Question: I have a screen with many text fields on it. For one particular text field, I need it to show a picker from which the user can pick state names, once the user has picked a state by clicking on the states name, the picker should disappear.
I am not quite sure how to do this, I have made the Nib file which looks like this.

And here is my header file:
'''
#import <UIKit/UIKit.h>
#import "APIHelper.h"
@interface AddNewAddressViewController : UIViewController <UIPickerViewDelegate,
UIPickerViewDataSource, UITextFieldDelegate>
{
APIHelper *myAPIHelper;
NSMutableData *responseData;
NSURLConnection *theConnection;
UIPickerView *picker;
NSArray *stateNames;
@public IBOutlet UIImageView *imageNewAddressBox;
@public IBOutlet UIImageView *imageNewAddressBox1;
@public IBOutlet UIImageView *imageNewAddressBox2;
@public IBOutlet UIImageView *imageNewAddressBox3;
@public IBOutlet UILabel *labelNewAddress;
@public IBOutlet UILabel *labelStreetAddress;
@public IBOutlet UILabel *labelStreetAddressTwo;
@public IBOutlet UILabel *labelZipCode;
@public IBOutlet UILabel *labelState;
@public IBOutlet UILabel *labelCity;
@public IBOutlet UILabel *labelPhoneNumber;
@public IBOutlet UITextField *textFieldFullName;
@public IBOutlet UITextField *textFieldStreetAddress;
@public IBOutlet UITextField *textFieldPhoneNumber;
@public IBOutlet UITextField *textFieldStreetAddressTwo;
@public IBOutlet UITextField *textFieldCity;
@public IBOutlet UITextField *textFieldState;
@public IBOutlet UITextField *textFieldZipCode;
@public IBOutlet UIButton *buttonNext;
}
@property (nonatomic, strong) IBOutlet UIPickerView *picker;
@property (nonatomic, strong) NSArray *stateNames;
@property (nonatomic, strong) IBOutlet UIImageView *imageNewAddressBox;
@property (nonatomic, strong) IBOutlet UIImageView *imageNewAddressBox1;
@property (nonatomic, strong) IBOutlet UIImageView *imageNewAddressBox2;
@property (nonatomic, strong) IBOutlet UIImageView *imageNewAddressBox3;
@property (nonatomic, strong) IBOutlet UILabel *labelNewAddress;
@property (nonatomic, strong) IBOutlet UILabel *labelStreetAddress;
@property (nonatomic, strong) IBOutlet UILabel *labelStreetAddressTwo;
@property (nonatomic, strong) IBOutlet UILabel *labelZipCode;
@property (nonatomic, strong) IBOutlet UILabel *labelState;
@property (nonatomic, strong) IBOutlet UILabel *labelCity;
@property (nonatomic, strong) IBOutlet UILabel *labelPhoneNumber;
@property (nonatomic, strong) IBOutlet UITextField *textFieldFullName;
@property (nonatomic, strong) IBOutlet UITextField *textFieldStreetAddress;
@property (nonatomic, strong) IBOutlet UITextField *textFieldPhoneNumber;
@property (nonatomic, strong) IBOutlet UITextField *textFieldStreetAddressTwo;
@property (nonatomic, strong) IBOutlet UITextField *textFieldCity;
@property (nonatomic, strong) IBOutlet UITextField *textFieldState;
@property (nonatomic, strong) IBOutlet UITextField *textFieldZipCode;
@property (nonatomic, strong) IBOutlet UIButton *buttonNext;
-(IBAction)addressTextFieldShouldReturn:(id)sender;
-(IBAction)nextPressed;
@end
'''
And here is my .M file:
'''
#import "AddNewAddressViewController.h"
@implementation AddNewAddressViewController
@synthesize imageNewAddressBox;
@synthesize imageNewAddressBox1;
@synthesize imageNewAddressBox2;
@synthesize imageNewAddressBox3;
@synthesize labelNewAddress;
@synthesize labelStreetAddress;
@synthesize labelStreetAddressTwo;
@synthesize labelZipCode;
@synthesize labelState;
@synthesize labelCity;
@synthesize labelPhoneNumber;
@synthesize textFieldFullName;
@synthesize textFieldStreetAddress;
@synthesize textFieldPhoneNumber;
@synthesize textFieldStreetAddressTwo;
@synthesize textFieldCity;
@synthesize textFieldState;
@synthesize textFieldZipCode;
@synthesize buttonNext;
@synthesize stateNames;
@synthesize picker;
- (id)initWithNibName:(NSString *)nibNameOrNil bundle:(NSBundle *)nibBundleOrNil
{
self = [super initWithNibName:nibNameOrNil bundle:nibBundleOrNil];
if (self) {
// Custom initialization
}
return self;
}
- (void)viewDidLoad
{
self.stateNames = [[NSArray alloc] initWithObjects:@"Alabama", @"Alaska", @"Arizona", @"Arkansas", @"California", @"Colorado", @"Connecticut", @"Delaware", @"District of Columbia", @"Florida", @"Georgia", @"Guam", @"Hawaii", @"Idaho", @"Illinois", @"Indiana", @"Iowa", @"Kansas", @"Kentucky", @"Louisiana", @"Maine", @"Maryland", @"Massachusetts", @"Michigan", @"Minnesota", @"Mississippi", @"Missouri", @"Montana", @"Nebraska", @"Nevada", @"New Hampshire", @"New Jersey", @"New Mexico", @"New York", @"North Carolina", @"North Dakota", @"Ohio", @"Oklahoma", @"Oregon", @"Pennsylvania", @"Puerto Rico", @"Rhode Island", @"South Carolina", @"South Dakota", @"Tennessee", @"Texas", @"Utah", @"Vermont", @"Virginia", @"Virgin Islands", @"Washington", @"West Virginia", @"Wisconsin", @"Wyoming", nil];
[super viewDidLoad];
// Do any additional setup after loading the view from its nib.
// clicking outside the textfields removes keyboard
UITapGestureRecognizer *tap = [[UITapGestureRecognizer alloc]
initWithTarget:self
action:@selector(addressTextFieldShouldReturn:)];
[self.view addGestureRecognizer:tap];
}
- (void)viewWillAppear:(BOOL)animated
{
[super viewWillAppear:animated];
[self setTitle: @"Update Address Book"];
}
- (void)didReceiveMemoryWarning
{
[super didReceiveMemoryWarning];
// Dispose of any resources that can be recreated.
}
- (void)viewDidUnload {
[super viewDidUnload];
}
-(IBAction)addressTextFieldShouldReturn:(id)sender
{
[textFieldFullName resignFirstResponder];
[textFieldStreetAddress resignFirstResponder];
[textFieldStreetAddressTwo resignFirstResponder];
[textFieldPhoneNumber resignFirstResponder];
[textFieldState resignFirstResponder];
[textFieldCity resignFirstResponder];
[textFieldZipCode resignFirstResponder];
[sender resignFirstResponder];
}
#pragma mark -
#pragma mark PickerView DataSource
- (NSInteger)numberOfComponentsInPickerView:(UIPickerView *)pickerView
{
return 1;
}
- (NSInteger)pickerView:(UIPickerView *)pickerView numberOfRowsInComponent:(NSInteger)component
{
return [stateNames count];
}
- (NSString *)pickerView:(UIPickerView *)pickerView titleForRow:(NSInteger)row forComponent: (NSInteger)component
{
return [stateNames objectAtIndex:row];
}
@end
'''
So, all I want it do is, when the user clicks on the textFieldState, a picker with all of the states name in it pops up from the bottom and then the user clicks on the states name and that name appears in textFieldState.
Any help would be greatly appreciated. Thanks.
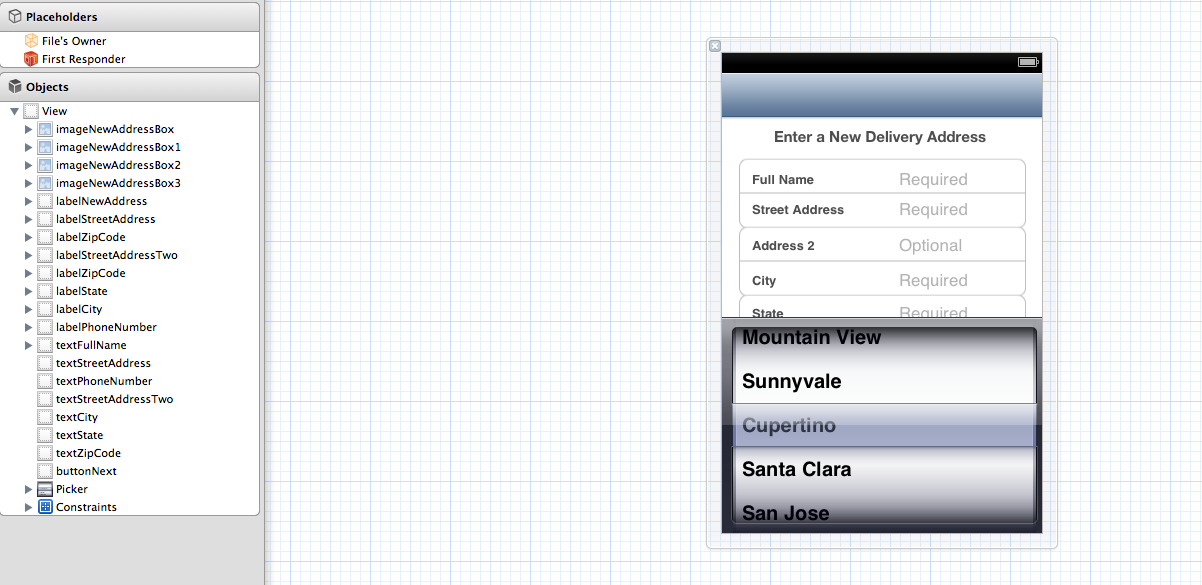
Answer: you can use TextFieldelegate , is worked
'''
#pragma mark- text delegate
-(void)textFieldDidBeginEditing:(UITextField *)textField{
if (textField==txtMonth) {
[txtMonth resignFirstResponder];
if (monthClick==0) {
monthPicker.hidden=NO;
monthPicker = [[AFPickerView alloc] initWithFrame:CGRectMake(98.0, 123.0, 126.0, 197.0)];
monthPicker.dataSource = self;
monthPicker.delegate = self;
[monthPicker reloadData];
if ([txtMonth.text isEqualToString:@""]) {
txtMonth.text=[NSString stringWithFormat:@"%i",1];
}
[self.view addSubview:monthPicker];
monthClick=1;
}
}
'''
}